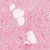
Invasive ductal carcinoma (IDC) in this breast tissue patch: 0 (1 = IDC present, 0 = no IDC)